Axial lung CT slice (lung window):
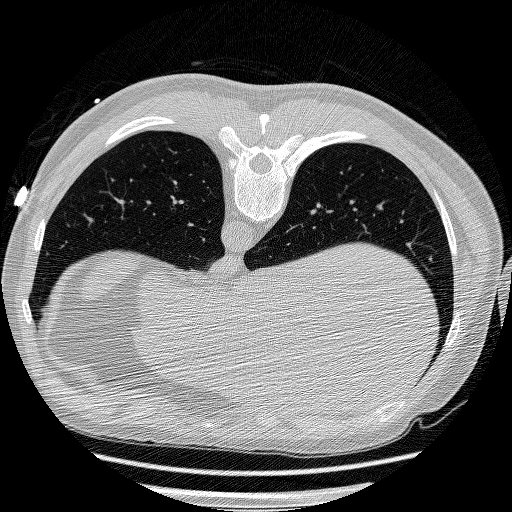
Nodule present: no